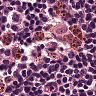
Metastatic tissue present: no